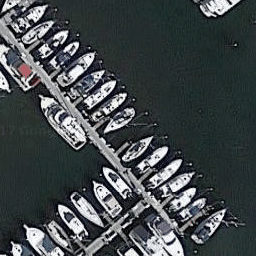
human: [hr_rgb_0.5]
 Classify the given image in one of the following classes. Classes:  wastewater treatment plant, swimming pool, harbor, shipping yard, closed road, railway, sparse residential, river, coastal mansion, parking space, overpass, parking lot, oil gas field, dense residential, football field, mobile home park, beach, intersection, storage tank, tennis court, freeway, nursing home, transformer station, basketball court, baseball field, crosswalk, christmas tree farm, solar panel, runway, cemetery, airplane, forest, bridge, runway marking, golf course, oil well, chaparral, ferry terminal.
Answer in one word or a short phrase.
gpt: harbor